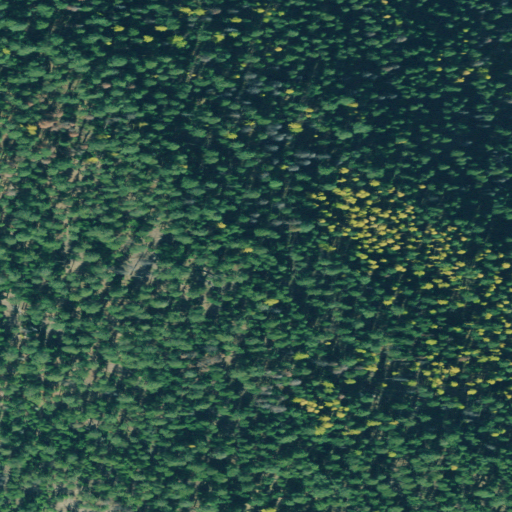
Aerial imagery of mountain in Montana named Poker Hill containing only evergreen forest